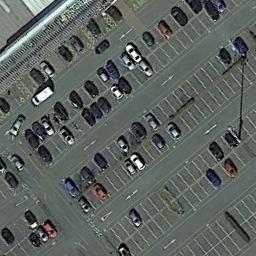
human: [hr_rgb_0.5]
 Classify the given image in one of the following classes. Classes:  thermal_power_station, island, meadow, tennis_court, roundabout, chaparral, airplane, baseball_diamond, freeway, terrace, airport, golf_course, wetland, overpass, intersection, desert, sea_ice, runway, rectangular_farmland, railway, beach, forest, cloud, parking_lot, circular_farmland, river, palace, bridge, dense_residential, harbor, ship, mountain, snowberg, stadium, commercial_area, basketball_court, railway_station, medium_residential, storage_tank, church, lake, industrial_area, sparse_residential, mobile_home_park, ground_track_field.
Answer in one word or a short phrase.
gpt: parking_lot